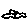
Label: car